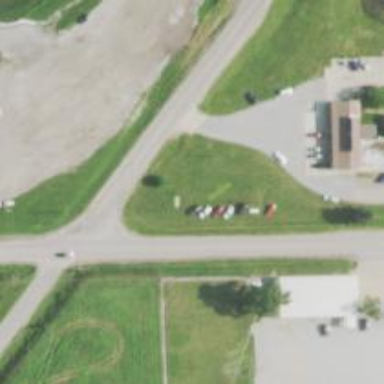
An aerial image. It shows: Marked crossing on the road.